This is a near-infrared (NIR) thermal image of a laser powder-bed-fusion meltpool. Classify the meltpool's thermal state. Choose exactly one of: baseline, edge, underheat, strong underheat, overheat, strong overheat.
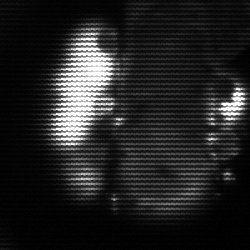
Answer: strong underheat